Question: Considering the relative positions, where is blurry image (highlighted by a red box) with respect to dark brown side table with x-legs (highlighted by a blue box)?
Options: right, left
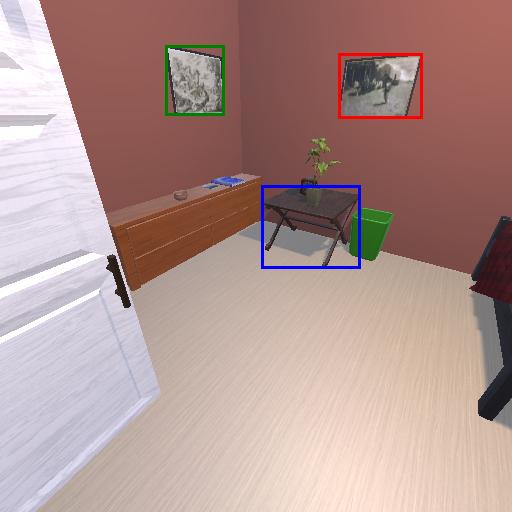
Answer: right